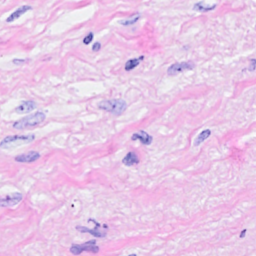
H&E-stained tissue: Breast